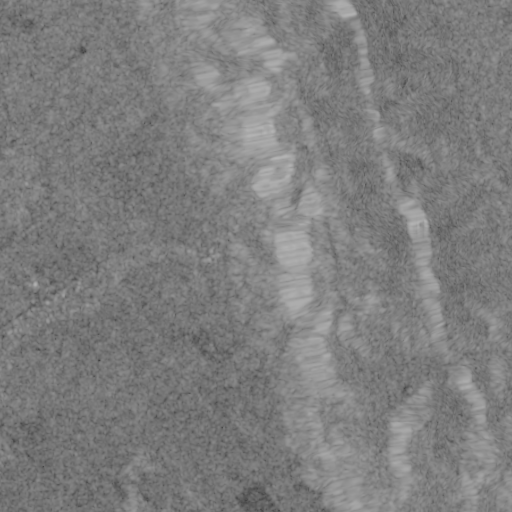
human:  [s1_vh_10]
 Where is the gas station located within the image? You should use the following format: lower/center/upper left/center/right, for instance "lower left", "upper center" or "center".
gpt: The gas station is located in the center left of the image.
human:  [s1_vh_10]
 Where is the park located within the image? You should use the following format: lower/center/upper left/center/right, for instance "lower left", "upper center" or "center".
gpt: The park is located in the center left of the image.
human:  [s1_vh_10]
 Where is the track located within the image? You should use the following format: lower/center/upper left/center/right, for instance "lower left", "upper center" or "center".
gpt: The track is located in the center left of the image.
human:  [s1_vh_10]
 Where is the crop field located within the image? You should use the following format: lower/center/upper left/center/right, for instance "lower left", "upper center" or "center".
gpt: There is no crop field in the image.

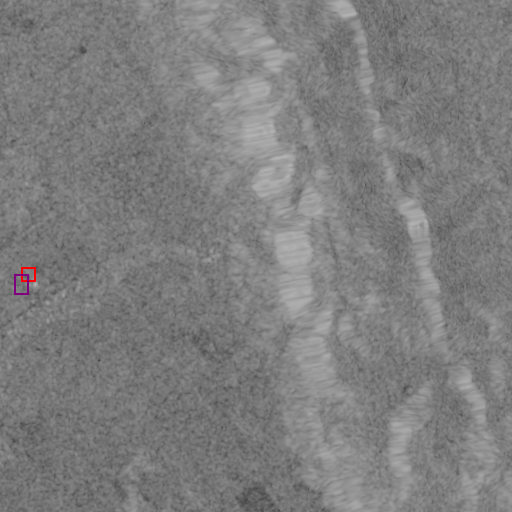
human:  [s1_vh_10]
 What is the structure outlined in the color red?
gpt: The structure outlined in red is a park.
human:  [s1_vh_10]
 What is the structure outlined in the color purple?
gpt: The structure outlined in purple is a track.
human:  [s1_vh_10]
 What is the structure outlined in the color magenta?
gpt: There is no magenta outline.